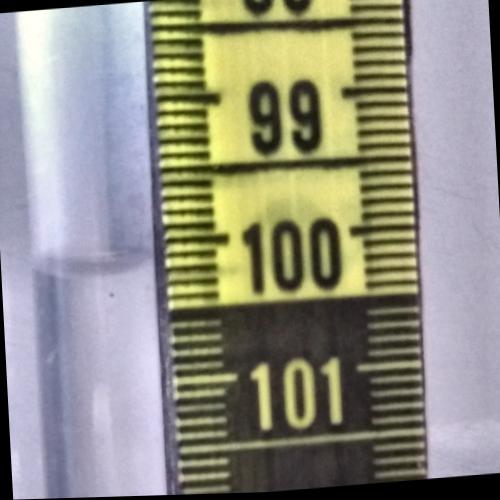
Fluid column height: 100.2 cm